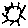
Label: sun